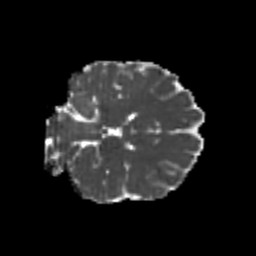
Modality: MD
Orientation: coronal
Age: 20
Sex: female
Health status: healthy
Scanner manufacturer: philips
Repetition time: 7.393 s
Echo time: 0.08599 s